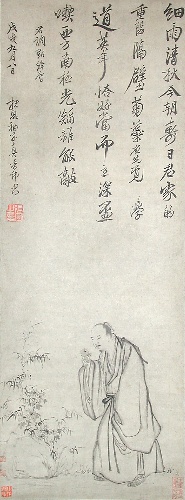
Title: 清　佚名　仿張風　摘菊圖　軸|Plucking Chrysanthemums
Artist: Zhang Feng
Artist bio: Chinese, active ca. 1628–1662
Date: dated 1658
Object type: Hanging scroll
Classification: Paintings
Medium: Hanging scroll; ink on paper
Culture: China
Period: Qing dynasty (1644–1911)
Dimensions: Image: 32 1/2 x 12 in. (82.6 x 30.5 cm)
Overall with mounting: 70 1/2 x 17 3/8 in. (179.1 x 44.1 cm)
Overall with knobs: 70 1/2 x 21 in. (179.1 x 53.3 cm)
Department: Asian Art
Credit line: The C. C. Wang Family Collection, Gift of  C. C. Wang, 2001
Accession year: 2001
Repository: Metropolitan Museum of Art, New York, NY
Tags: Men